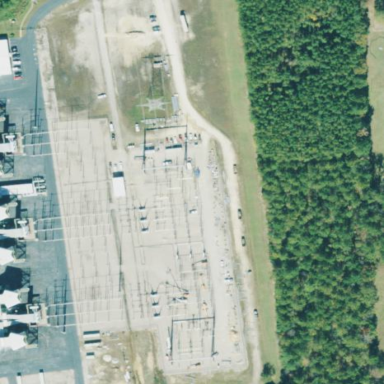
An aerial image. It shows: Substation for switching power equipment surrounded by fence.